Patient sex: F
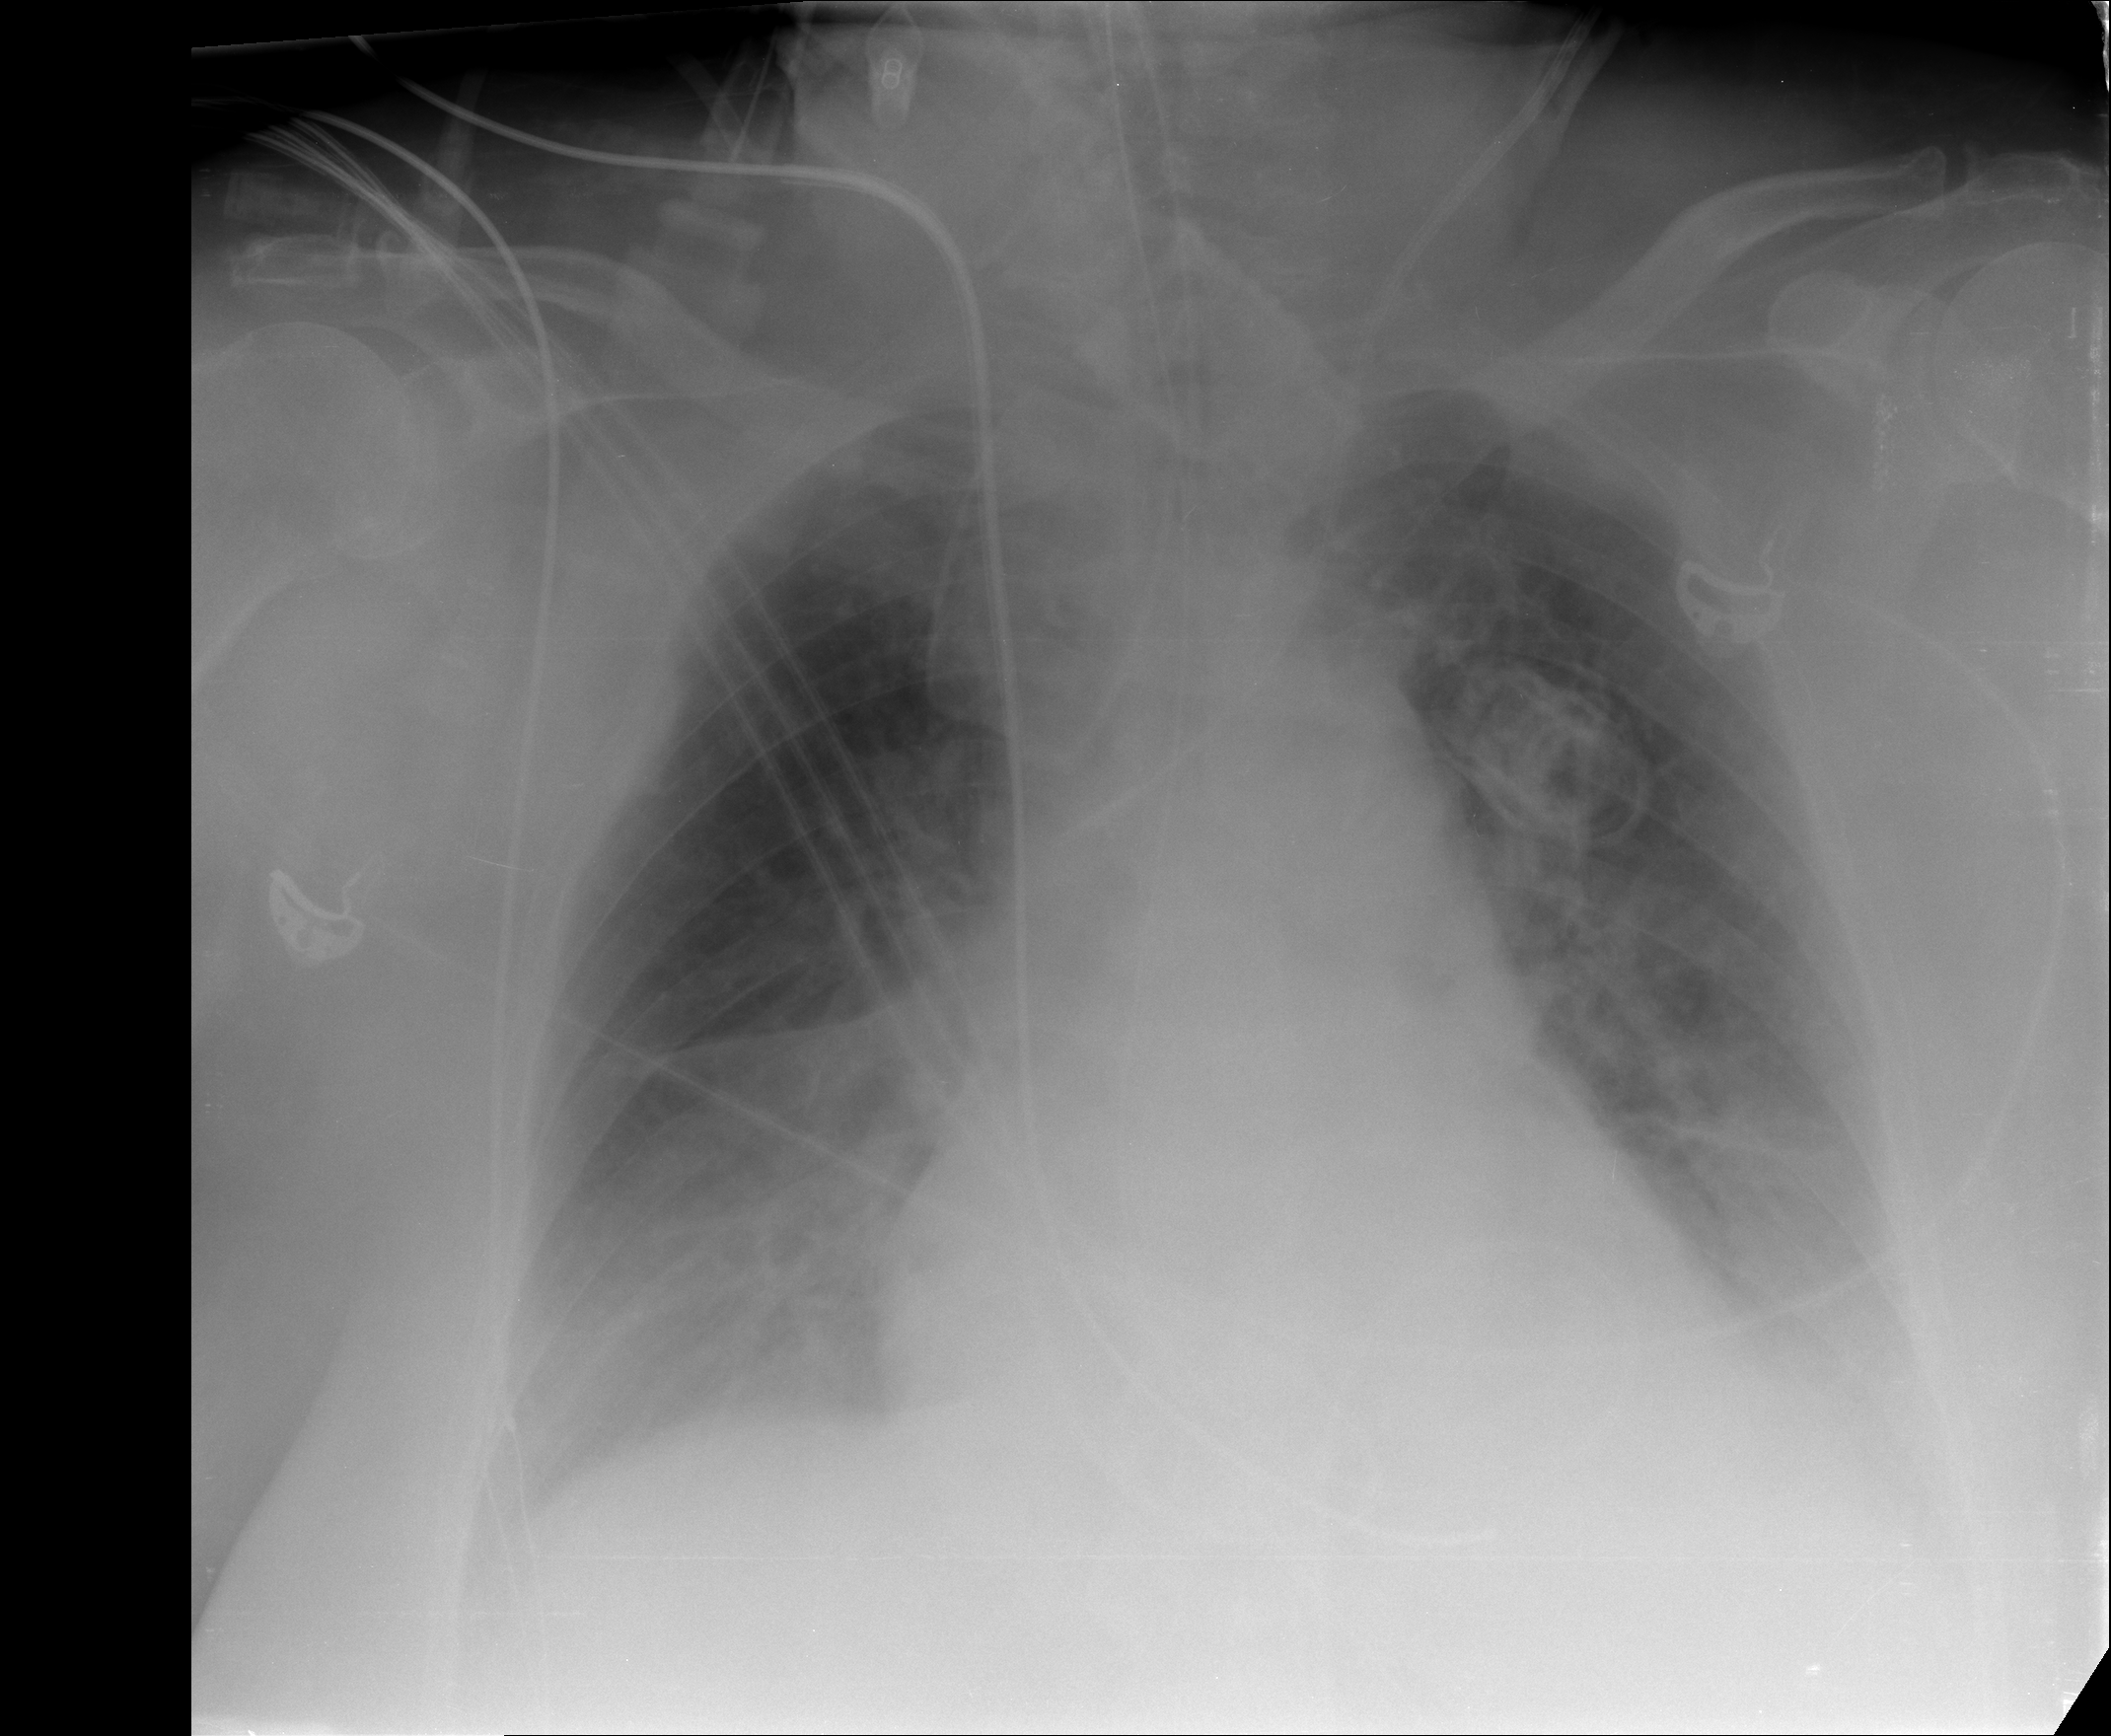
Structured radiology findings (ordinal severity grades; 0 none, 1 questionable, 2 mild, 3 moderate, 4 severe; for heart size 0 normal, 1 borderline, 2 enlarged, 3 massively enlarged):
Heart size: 2
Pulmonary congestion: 3
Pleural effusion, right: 2
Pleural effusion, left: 3
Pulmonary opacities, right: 2
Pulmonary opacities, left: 2
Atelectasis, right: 2
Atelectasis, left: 3